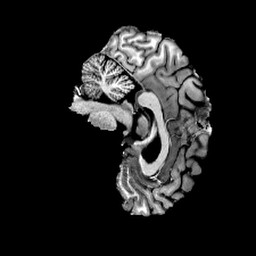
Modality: T1w
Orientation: sagittal
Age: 45
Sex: male
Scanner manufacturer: siemens
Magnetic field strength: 6.98 T
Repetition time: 6 s
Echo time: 0.00302 s